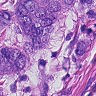
Metastatic tissue present: yes